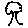
Label: tree